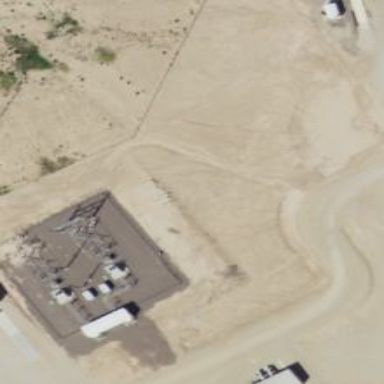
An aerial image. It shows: Industrial power substation surrounded by fence.